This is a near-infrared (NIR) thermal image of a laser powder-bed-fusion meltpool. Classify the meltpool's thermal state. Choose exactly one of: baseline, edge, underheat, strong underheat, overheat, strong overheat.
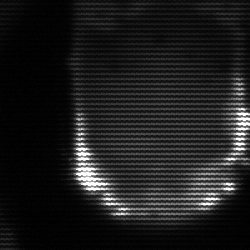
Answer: baseline